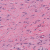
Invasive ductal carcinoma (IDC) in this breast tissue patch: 0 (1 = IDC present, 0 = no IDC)